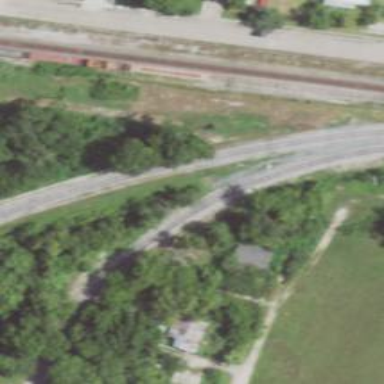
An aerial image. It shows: Railway spur service.